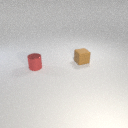
small red metal cylinder to the left of small brown rubber cube